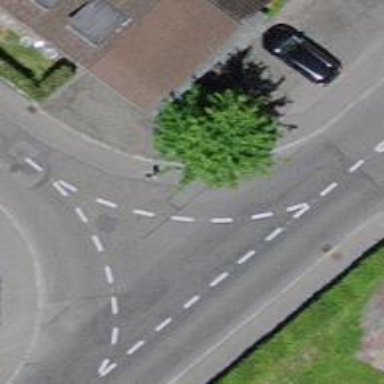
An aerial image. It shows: Kerb serving as barrier.